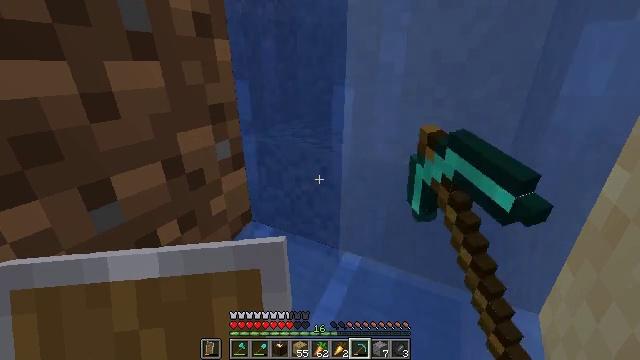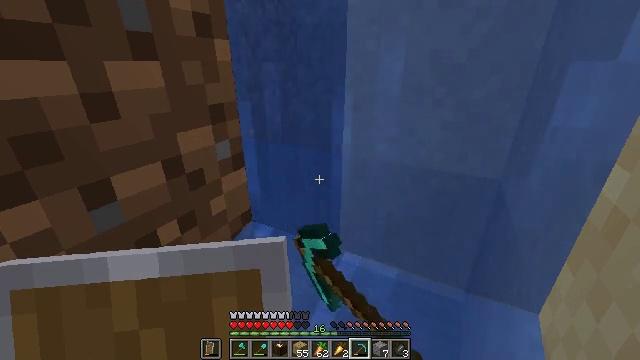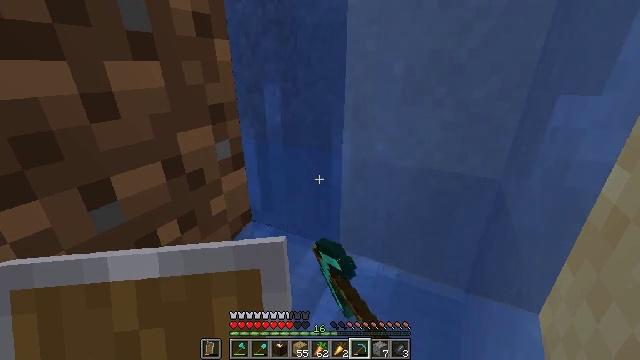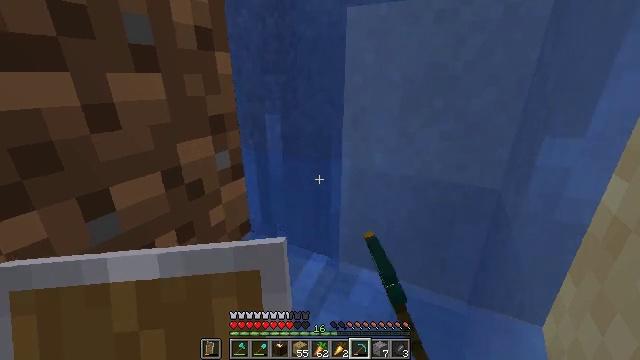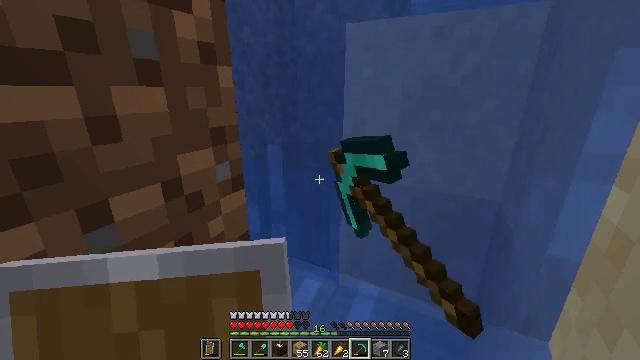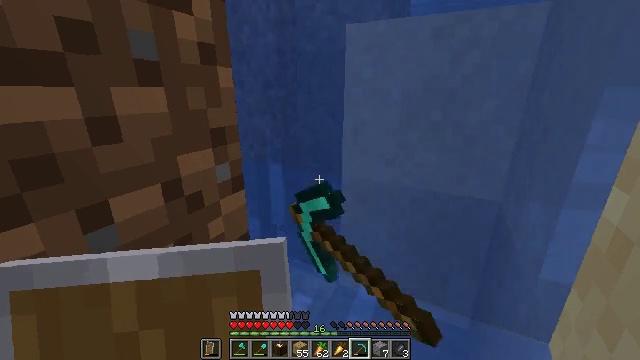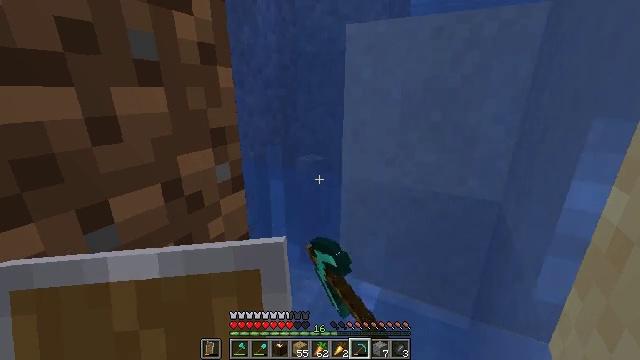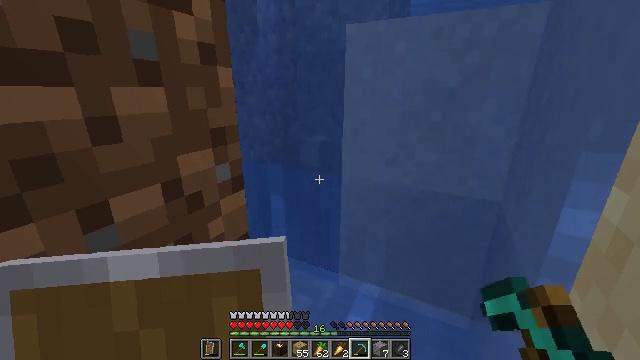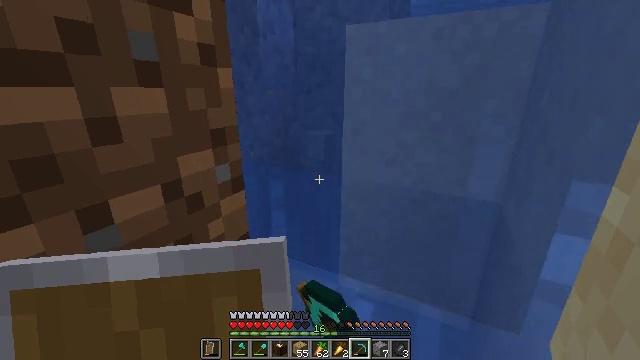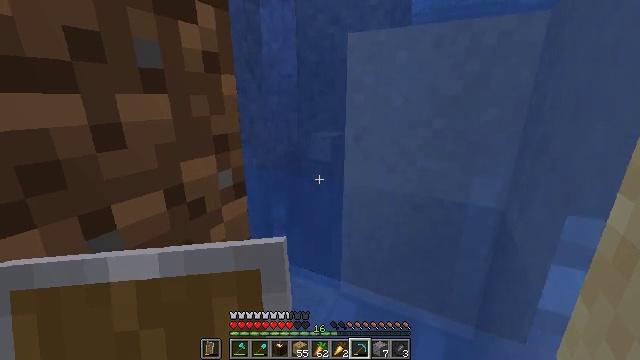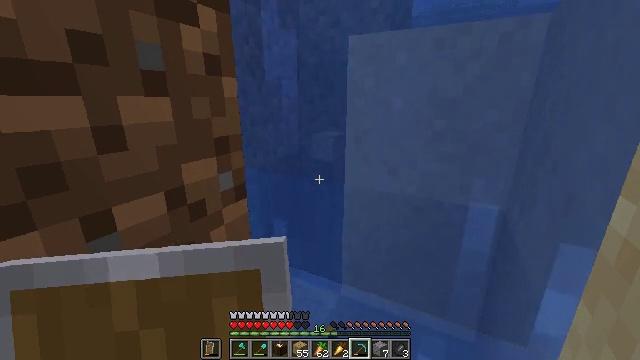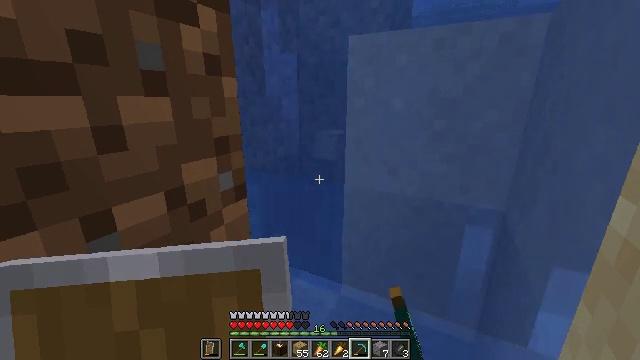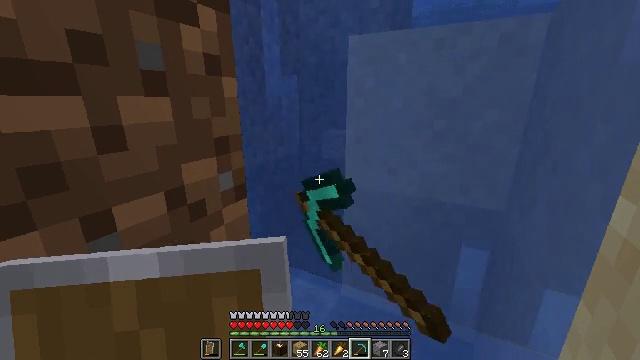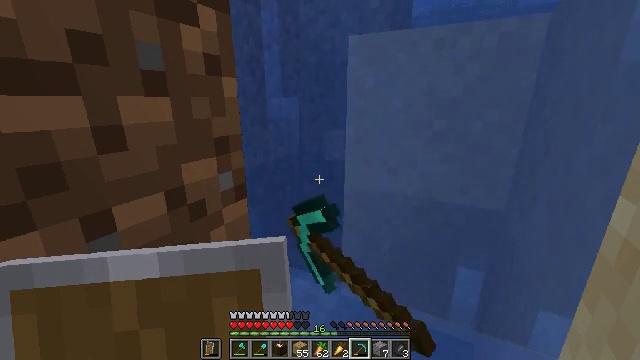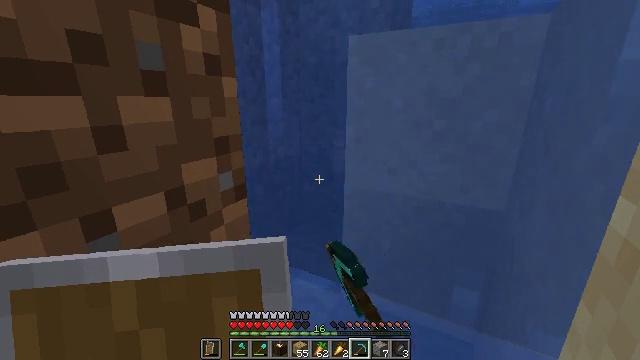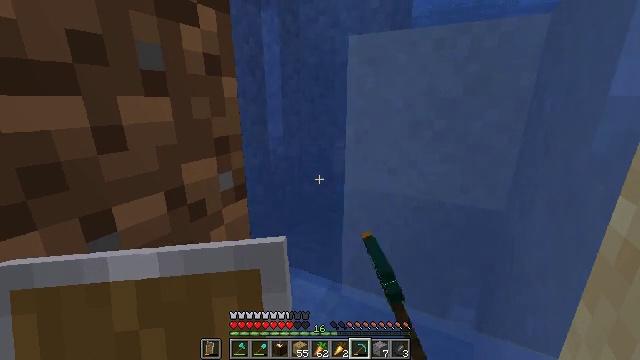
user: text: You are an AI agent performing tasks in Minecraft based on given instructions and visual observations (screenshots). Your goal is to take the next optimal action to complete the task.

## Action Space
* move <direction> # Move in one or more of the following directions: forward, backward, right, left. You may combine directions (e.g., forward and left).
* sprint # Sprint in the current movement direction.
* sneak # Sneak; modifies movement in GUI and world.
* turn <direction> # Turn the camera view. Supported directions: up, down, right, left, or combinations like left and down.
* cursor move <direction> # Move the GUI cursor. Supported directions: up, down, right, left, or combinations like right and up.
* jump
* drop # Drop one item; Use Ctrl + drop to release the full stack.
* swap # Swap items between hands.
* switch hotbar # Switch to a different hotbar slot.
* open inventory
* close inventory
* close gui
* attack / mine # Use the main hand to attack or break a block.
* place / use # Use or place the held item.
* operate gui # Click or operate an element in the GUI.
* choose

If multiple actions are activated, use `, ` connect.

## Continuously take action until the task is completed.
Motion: motion action
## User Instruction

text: Shovel up some gravel.
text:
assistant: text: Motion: attack / mine
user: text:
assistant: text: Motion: attack / mine
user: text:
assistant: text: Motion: turn up, attack / mine
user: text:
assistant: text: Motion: turn up, attack / mine
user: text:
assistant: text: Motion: attack / mine
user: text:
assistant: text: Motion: attack / mine
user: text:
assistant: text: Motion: attack / mine
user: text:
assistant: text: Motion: attack / mine
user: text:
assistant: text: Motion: turn up, attack / mine
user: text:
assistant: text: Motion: attack / mine
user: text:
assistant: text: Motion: attack / mine
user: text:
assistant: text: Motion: attack / mine
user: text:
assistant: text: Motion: attack / mine
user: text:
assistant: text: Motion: attack / mine
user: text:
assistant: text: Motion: attack / mine
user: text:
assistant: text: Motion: attack / mine
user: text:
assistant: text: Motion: attack / mine
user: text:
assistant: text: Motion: attack / mine
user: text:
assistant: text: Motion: attack / mine
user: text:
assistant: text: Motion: attack / mine
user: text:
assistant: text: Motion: attack / mine
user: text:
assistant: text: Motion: attack / mine
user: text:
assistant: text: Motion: attack / mine
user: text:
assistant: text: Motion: attack / mine
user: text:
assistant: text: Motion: attack / mine
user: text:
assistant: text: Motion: attack / mine
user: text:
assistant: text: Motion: attack / mine
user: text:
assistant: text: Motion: attack / mine
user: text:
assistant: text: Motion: attack / mine
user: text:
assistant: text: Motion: attack / mine